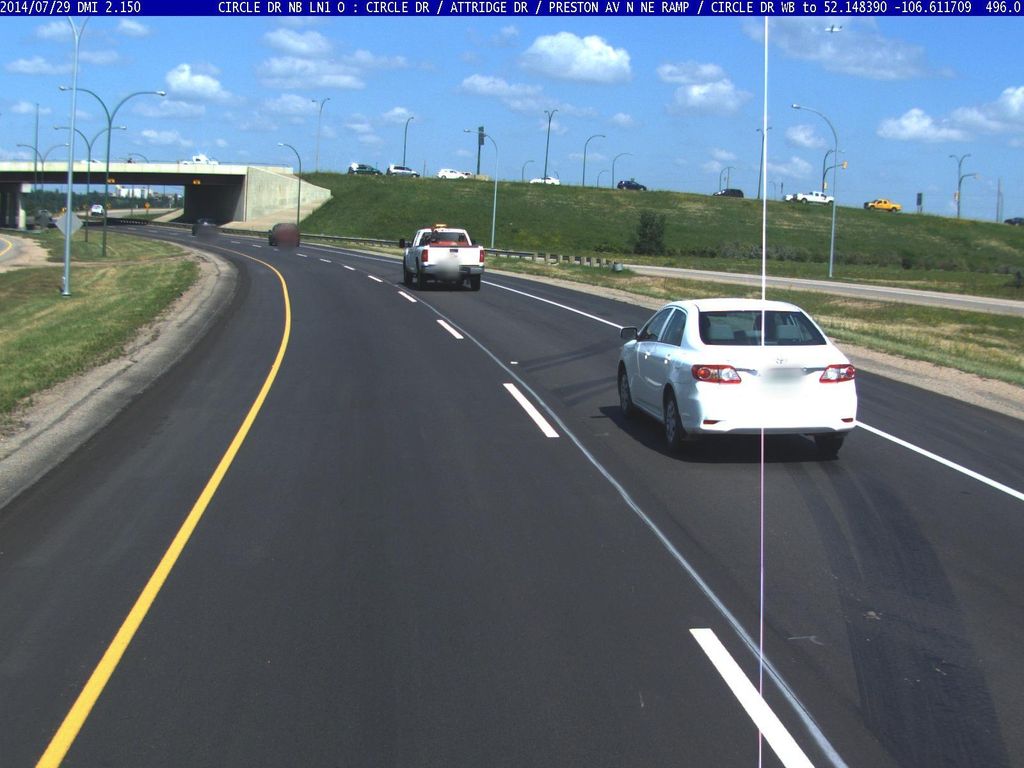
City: saskatoon